Interaction volume radius: 10 \u00c5
Interaction volume height: 10 \u00c5
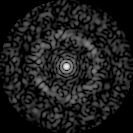
Disorder parameter: 0.8255